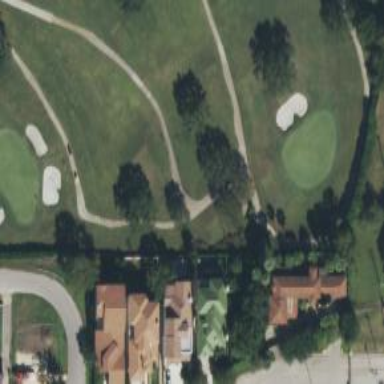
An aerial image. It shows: Footway that doubles as golf path.